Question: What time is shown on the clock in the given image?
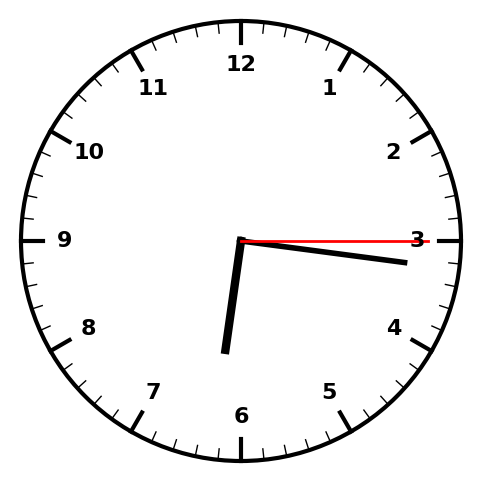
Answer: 06:16:15